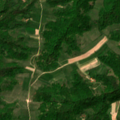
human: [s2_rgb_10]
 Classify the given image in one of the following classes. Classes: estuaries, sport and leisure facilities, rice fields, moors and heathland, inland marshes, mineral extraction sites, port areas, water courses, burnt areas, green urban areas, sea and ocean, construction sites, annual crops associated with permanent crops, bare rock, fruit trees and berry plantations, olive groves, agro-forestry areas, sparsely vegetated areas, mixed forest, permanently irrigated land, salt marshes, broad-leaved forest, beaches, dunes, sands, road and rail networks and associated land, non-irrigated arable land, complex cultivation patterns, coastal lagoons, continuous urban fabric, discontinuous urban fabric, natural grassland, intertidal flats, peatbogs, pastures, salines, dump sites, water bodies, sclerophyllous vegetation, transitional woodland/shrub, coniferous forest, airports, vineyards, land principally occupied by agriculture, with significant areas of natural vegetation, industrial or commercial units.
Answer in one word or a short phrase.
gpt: complex cultivation patterns, land principally occupied by agriculture, with significant areas of natural vegetation, broad-leaved forest